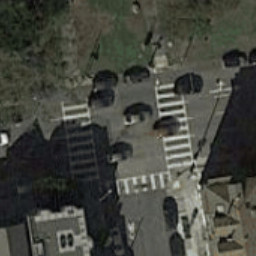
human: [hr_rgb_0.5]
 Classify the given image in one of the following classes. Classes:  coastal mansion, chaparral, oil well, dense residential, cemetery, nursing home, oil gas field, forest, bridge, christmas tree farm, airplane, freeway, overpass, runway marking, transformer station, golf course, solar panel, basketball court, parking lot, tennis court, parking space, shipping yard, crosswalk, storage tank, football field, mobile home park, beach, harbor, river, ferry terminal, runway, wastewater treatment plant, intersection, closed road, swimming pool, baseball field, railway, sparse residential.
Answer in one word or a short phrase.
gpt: crosswalk